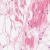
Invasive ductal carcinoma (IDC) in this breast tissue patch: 0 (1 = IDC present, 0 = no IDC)